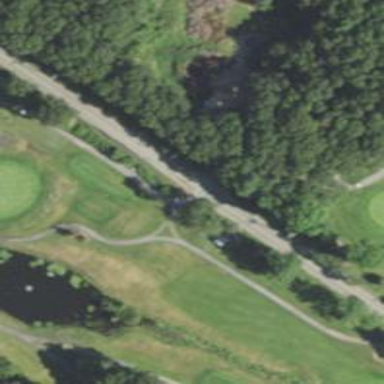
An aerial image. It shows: Pathway for golfing.